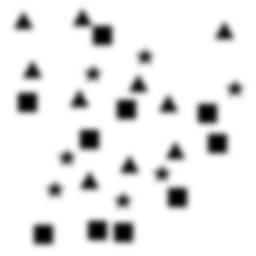
Squares: 10
Triangles: 10
Stars: 7
Total shapes: 27